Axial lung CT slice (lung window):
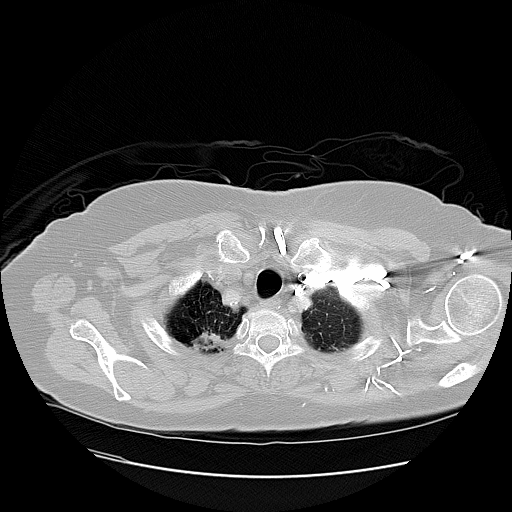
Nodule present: no